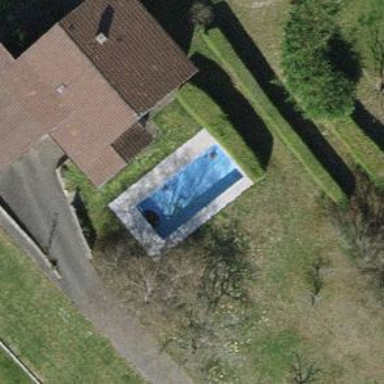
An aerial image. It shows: Swimming pool located in leisure land.